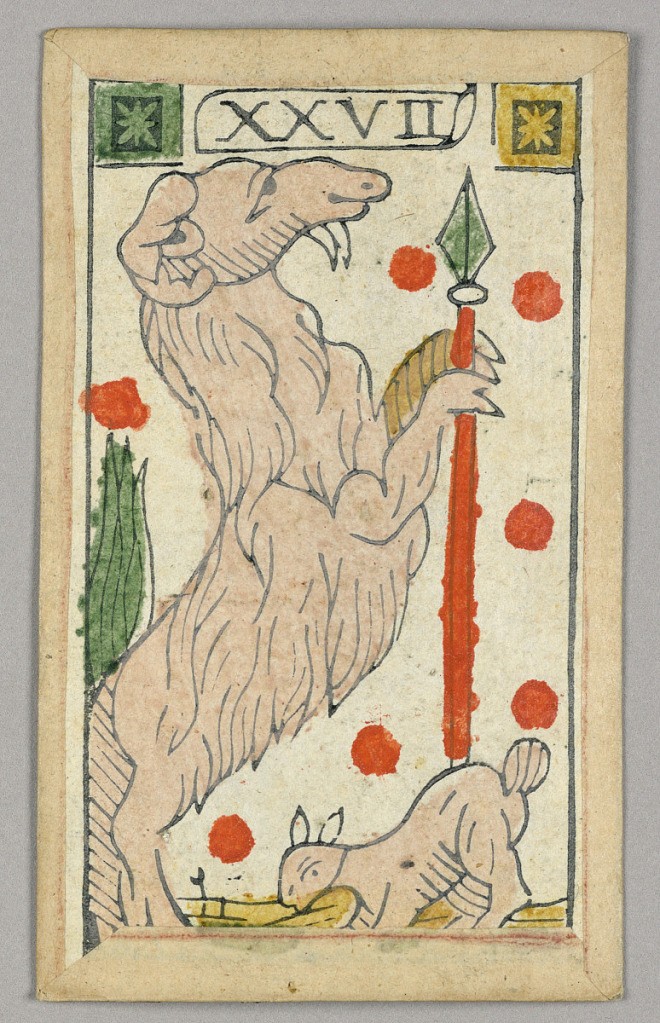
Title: Minchiate (Tarot) Playing Card
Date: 17th century
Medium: Stencil-colored woodblock print
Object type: Playing card
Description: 1909-22-1-1/35: Partial set of Italian Minchiate playing cards50;     1909-22-1-27: Part of a set of Italian Minchiate playing cards.50